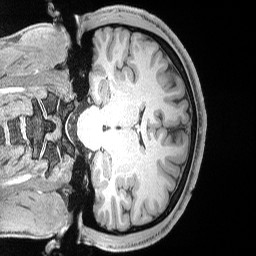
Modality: T1w
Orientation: coronal
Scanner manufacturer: siemens
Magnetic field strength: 3 T
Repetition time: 2.53 s
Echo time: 0.00169 s